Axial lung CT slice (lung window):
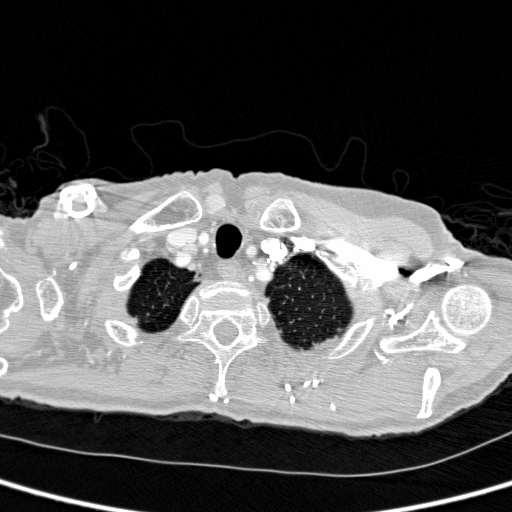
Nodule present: no